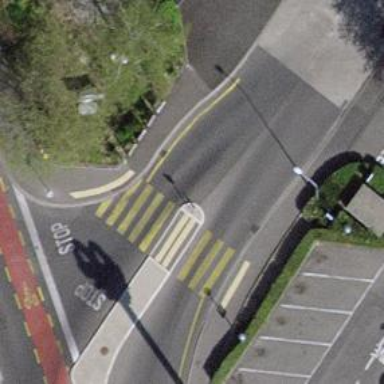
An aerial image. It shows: Uncontrolled crossing with pedestrian island.